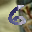
Label: 6